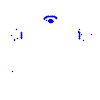
Particle: pion